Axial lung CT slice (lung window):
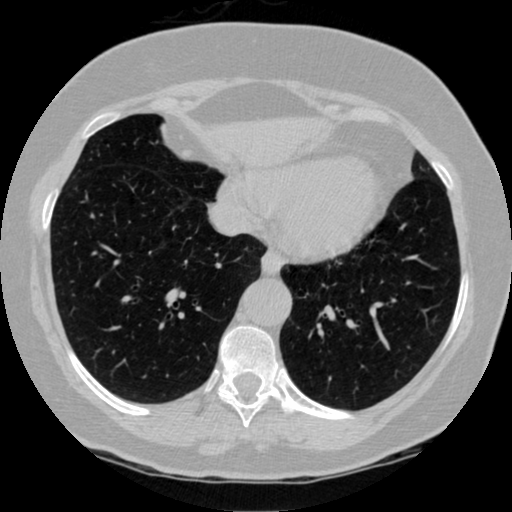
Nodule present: no